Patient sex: M
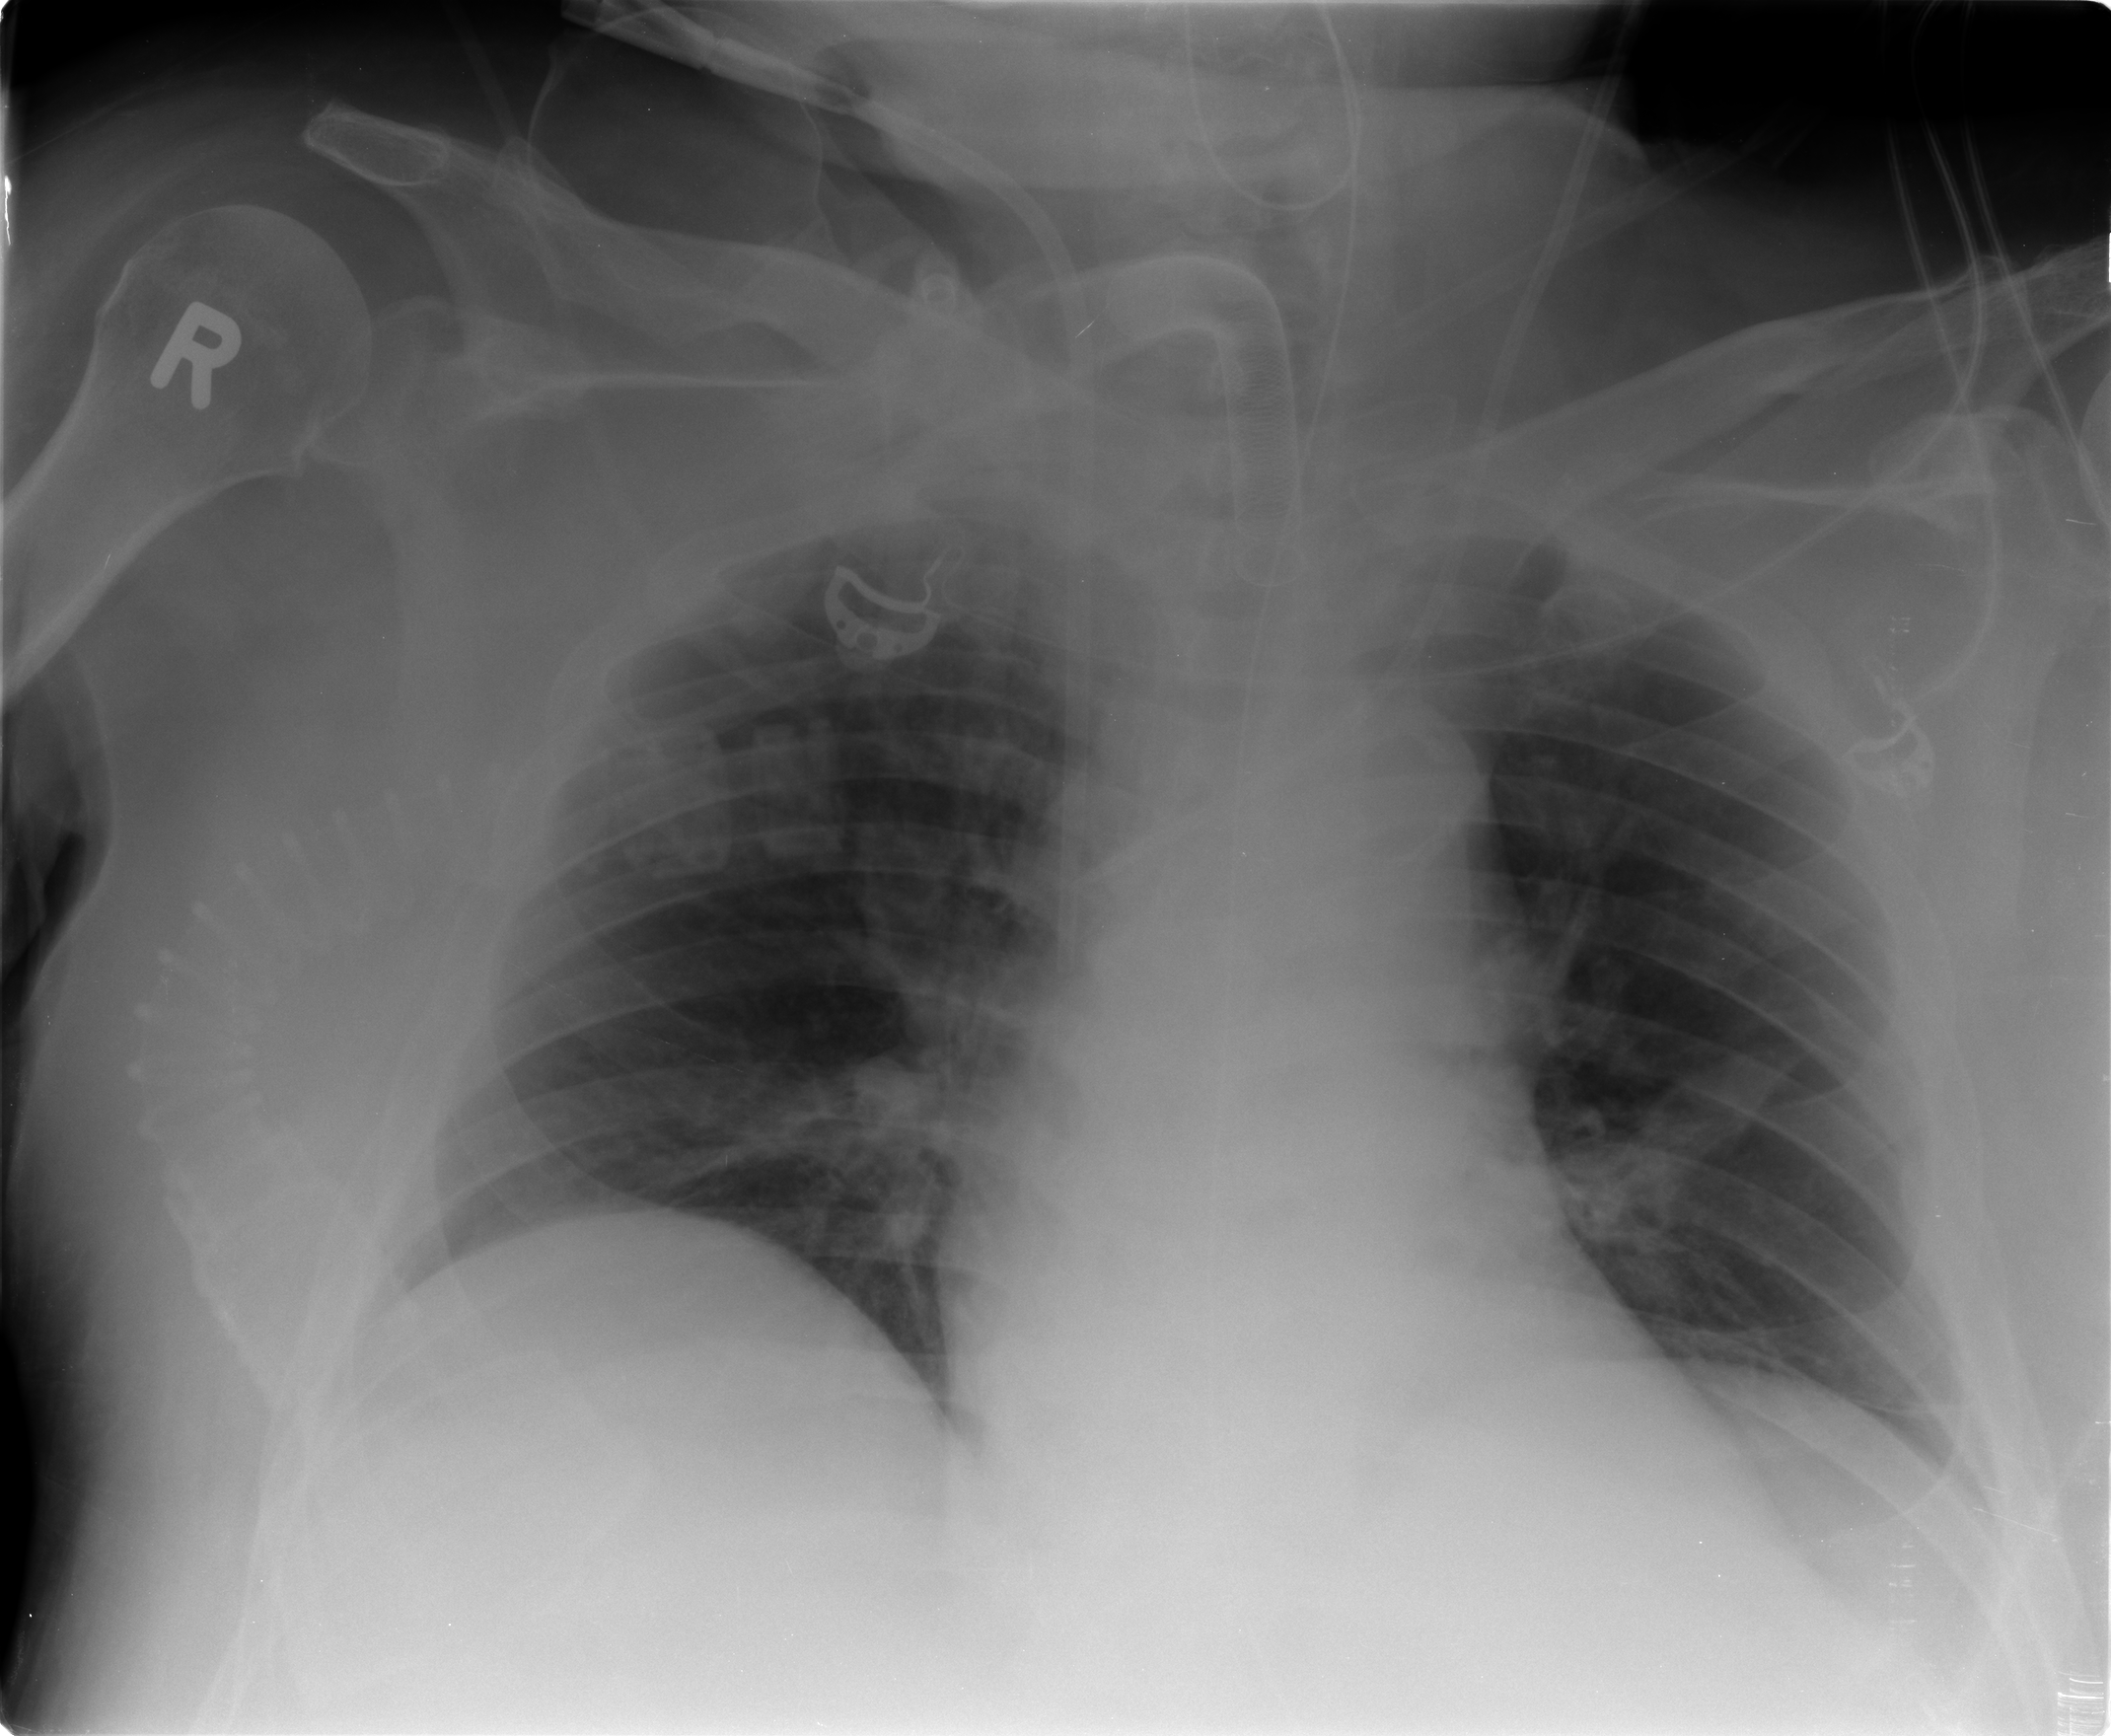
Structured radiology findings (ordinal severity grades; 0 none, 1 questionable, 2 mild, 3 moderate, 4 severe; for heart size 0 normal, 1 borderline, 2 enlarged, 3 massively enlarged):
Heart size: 1
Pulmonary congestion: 0
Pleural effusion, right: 0
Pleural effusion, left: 0
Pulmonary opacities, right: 0
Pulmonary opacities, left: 0
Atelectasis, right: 1
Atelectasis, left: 1